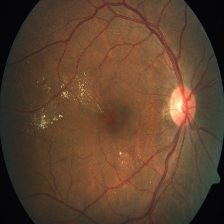
Diabetic retinopathy grade: Severe